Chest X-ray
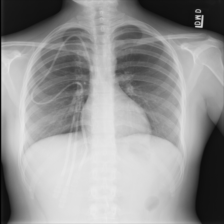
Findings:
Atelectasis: negative
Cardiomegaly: negative
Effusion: negative
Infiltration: negative
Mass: negative
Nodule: negative
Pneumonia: negative
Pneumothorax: negative
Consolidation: negative
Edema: negative
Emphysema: negative
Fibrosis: negative
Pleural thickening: negative
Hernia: negative